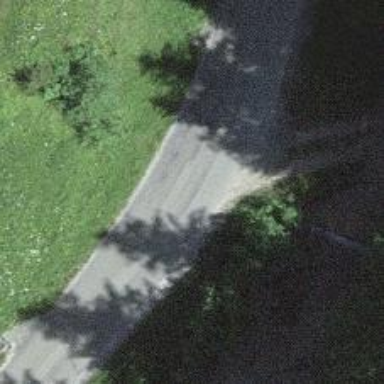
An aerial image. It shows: Path.